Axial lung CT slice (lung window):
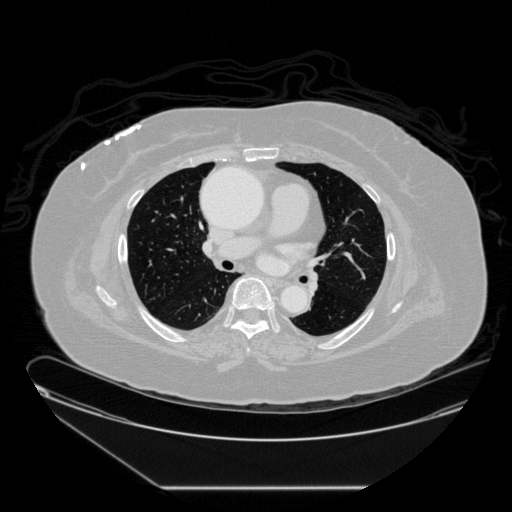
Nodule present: no